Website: lowes
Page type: billing-address
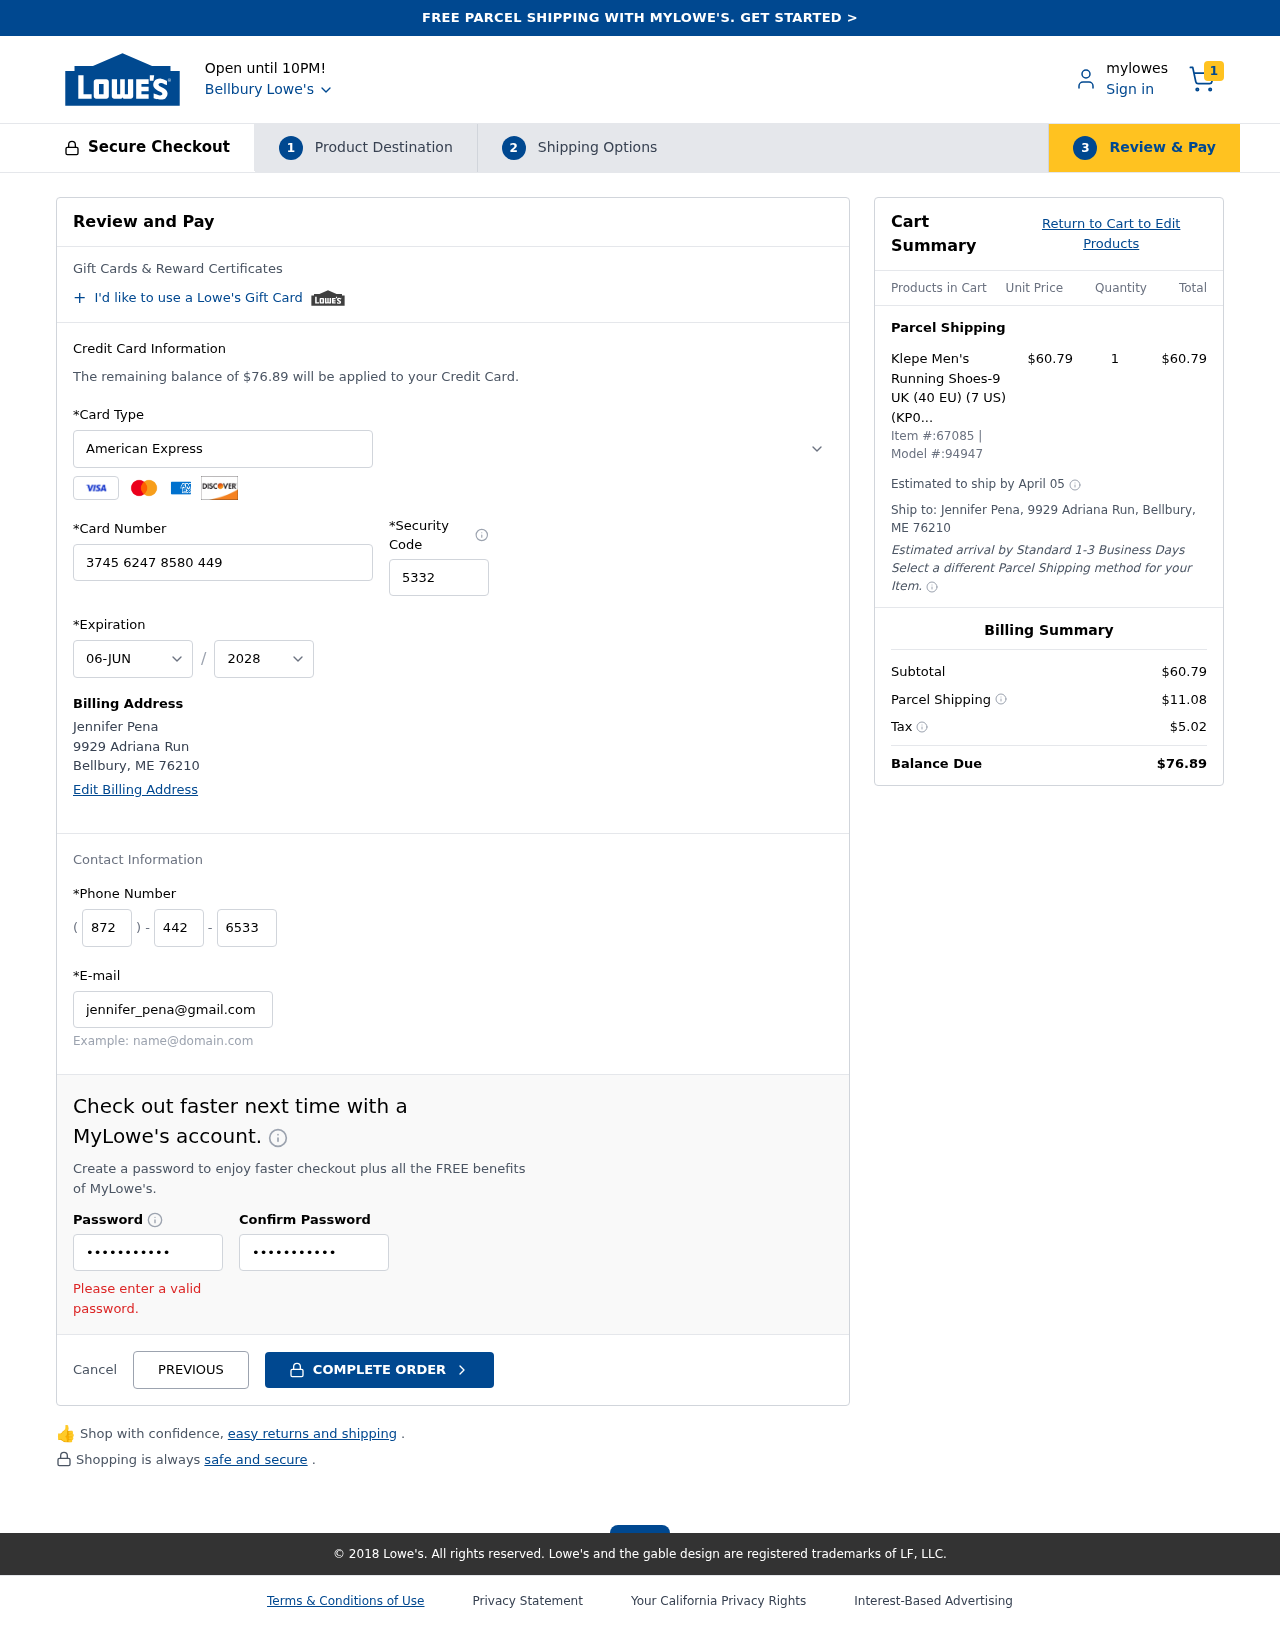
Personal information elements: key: PII_CARD_CVV
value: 5332
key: PII_CARD_EXPIRY_MONTH
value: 06
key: PII_CARD_EXPIRY_YEAR
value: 28
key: PII_CARD_NUMBER
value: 3745 6247 8580 449
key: PII_CARD_TYPE
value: American Express
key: PII_CITY
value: Bellbury
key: PII_CITY_STATE_ZIP
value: Bellbury, ME 76210
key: PII_EMAIL
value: jennifer_pena@gmail.com
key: PII_FULLNAME
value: Jennifer Pena
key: PII_PHONE_AREA
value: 872
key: PII_PHONE_PREFIX
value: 442
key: PII_PHONE_SUFFIX
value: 6533
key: PII_STREET
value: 9929 Adriana Run
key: PII_FULLNAME2
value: Jennifer Pena
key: PII_STREET2
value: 9929 Adriana Run
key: PII_CITY_STATE_ZIP2
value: Bellbury, ME 76210
Product elements: key: PRODUCT1_NAME
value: Klepe Men's Running Shoes-9 UK (40 EU) (7 US) (KP040/BLK)
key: PRODUCT1_PRICE
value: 60.79
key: PRODUCT1_QUANTITY
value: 1
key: PRODUCT_ITEM_NUMBER
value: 67085
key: PRODUCT_MODEL_NUMBER
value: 94947
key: PRODUCT1_LINE_TOTAL
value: $60.79
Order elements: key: ORDER_NUM_ITEMS
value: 1
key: ORDER_TOTAL
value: $76.89
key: ORDER_SHIPPING_DATE
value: April 05
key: ORDER_SUBTOTAL
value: $60.79
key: ORDER_SHIPPING_COST
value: $11.08
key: ORDER_TAX
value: $5.02